Question: I am working on android project. since i was editing specific java file my laptop shutdown unexpectedly. when i switch on my laptop and open eclipse the file in which i was working show empty. there is no code :(
what should i do now ??
please help :(
for example i write this code but now its empty after computer unexpectedly shutdown
'''
public class ResourcesManager{
private BaseScene splashScene;
private BaseScene menuScene;
private BaseScene gameScene;
private BaseScene loadingScene;}
'''

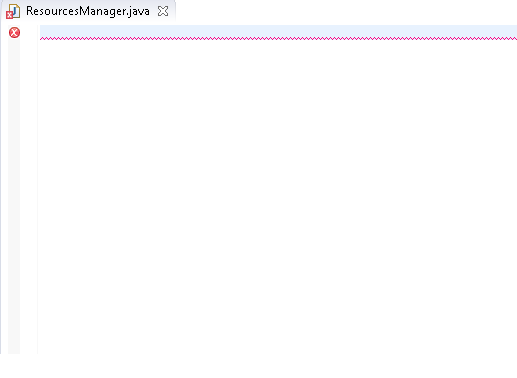
Answer: Right click on the file in Package/Project Explorer and choose 'Replace With > Local History..'
You can also try Right click on the Project and select 'Restore from Local History' but this only restores files which have been deleted.